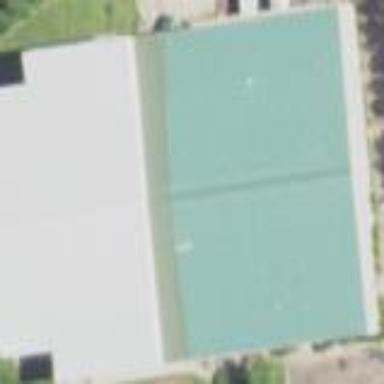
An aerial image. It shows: Commercial building.